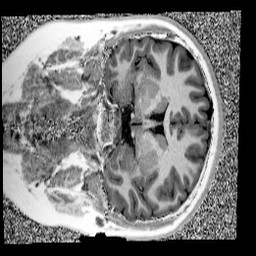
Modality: UNIT1
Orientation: coronal
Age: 11
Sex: female
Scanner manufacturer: siemens
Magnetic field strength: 3 T
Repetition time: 4 s
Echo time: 0.00299 s